Interaction volume radius: 10 \u00c5
Interaction volume height: 30 \u00c5
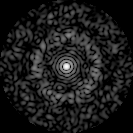
Disorder parameter: 0.8661